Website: bh-photo
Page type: billing-address
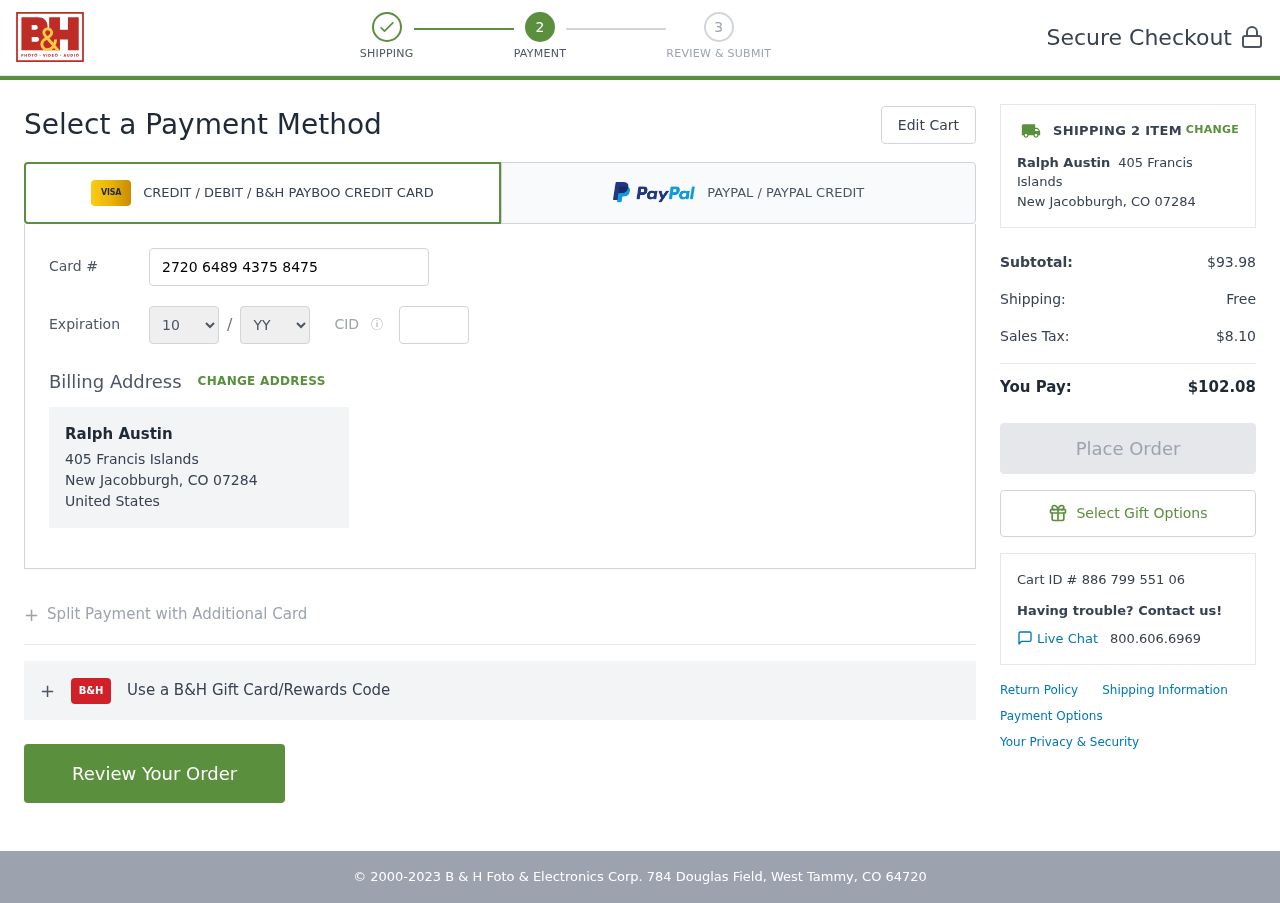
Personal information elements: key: PII_CARD_CVV
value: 837
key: PII_CARD_EXPIRY_MONTH
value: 10
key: PII_CARD_EXPIRY_YEAR
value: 27
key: PII_CARD_NUMBER
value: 2720 6489 4375 8475
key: PII_CITY_STATE_ZIP
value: New Jacobburgh, CO 07284
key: PII_COUNTRY
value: United States
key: PII_FULLNAME
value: Ralph Austin
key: PII_STREET
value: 405 Francis Islands
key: PII_FULLNAME2
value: Ralph Austin
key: PII_STREET2
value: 405 Francis Islands
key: PII_CITY_STATE_ZIP2
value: New Jacobburgh, CO 07284
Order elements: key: ORDER_NUM_ITEMS
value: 2
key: ORDER_SUBTOTAL
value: $93.98
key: ORDER_SHIPPING_COST
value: Free
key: ORDER_TAX
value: $8.10
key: ORDER_TOTAL
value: $102.08
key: ORDER_ID
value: Cart ID # 886 799 551 06